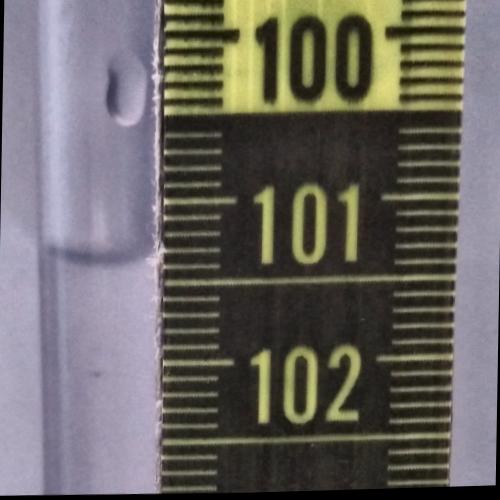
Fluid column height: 101.4 cm